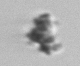
Label: detritus